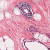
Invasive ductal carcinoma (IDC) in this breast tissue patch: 0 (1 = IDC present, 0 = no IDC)